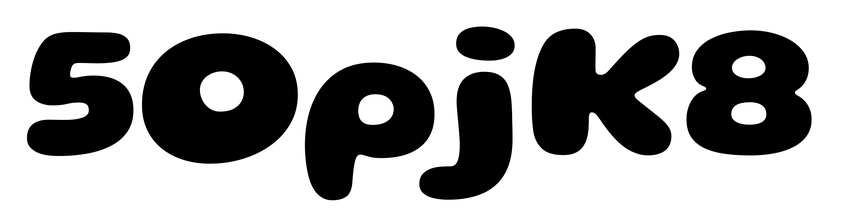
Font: Gluten_ExtraBold